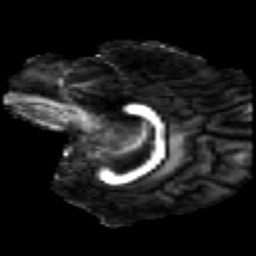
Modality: FA
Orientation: sagittal
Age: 24
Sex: male
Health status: healthy
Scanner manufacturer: philips
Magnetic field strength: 3 T
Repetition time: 10.623 s
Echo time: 0.07044 s